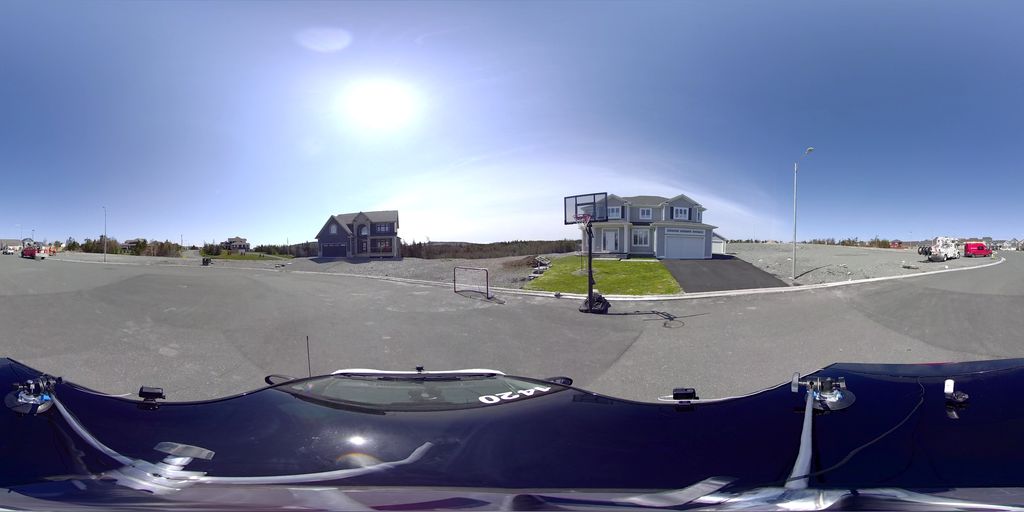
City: st_johns